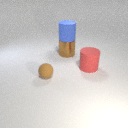
large brown metal cylinder behind small brown rubber sphere